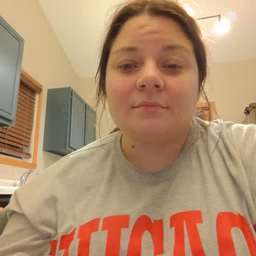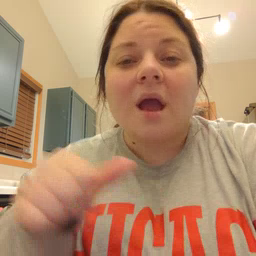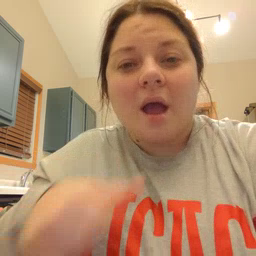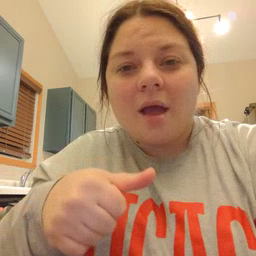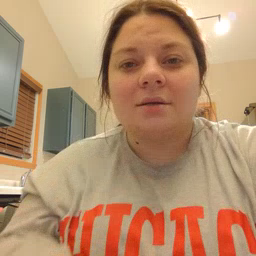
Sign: hide